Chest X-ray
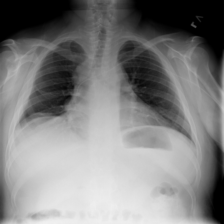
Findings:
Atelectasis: positive
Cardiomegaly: negative
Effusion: negative
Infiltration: positive
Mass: negative
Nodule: negative
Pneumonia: negative
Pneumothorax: negative
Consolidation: negative
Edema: negative
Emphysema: negative
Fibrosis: negative
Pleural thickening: negative
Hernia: negative